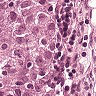
Metastatic tissue present: yes